Question: How to get more than four columns in orbeon form ? I need eight columns instead. I am using yforms which has integration with Hybris.

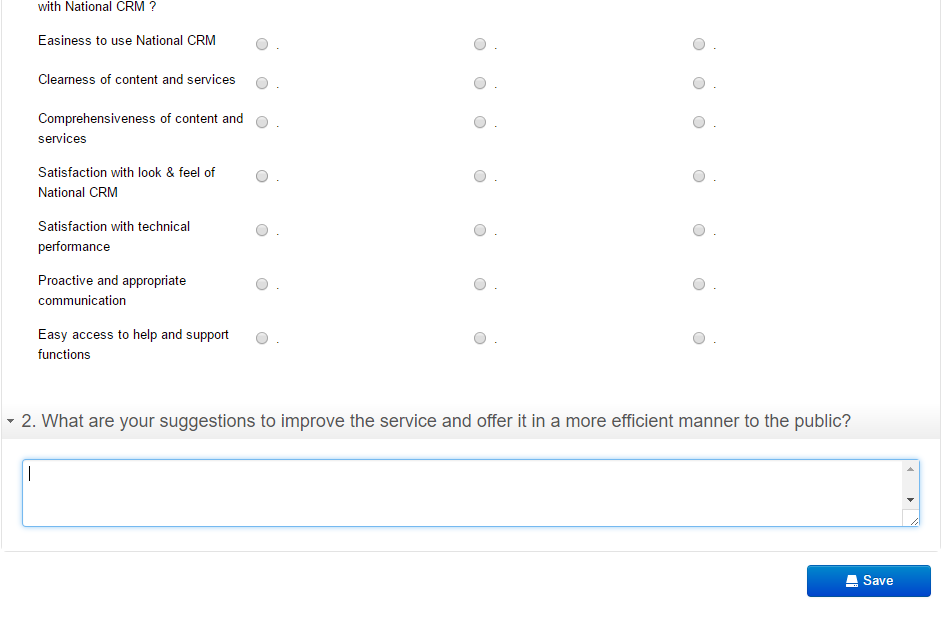
Answer: Set the <URL>:
'''
<property
as="xs:integer"
name="oxf.fb.grid.max-columns"
value="8"/>
'''
Note that the form layout with many columns can be challenging as columns become very narrow.